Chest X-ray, PA view. Patient: 34 years old, sex F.
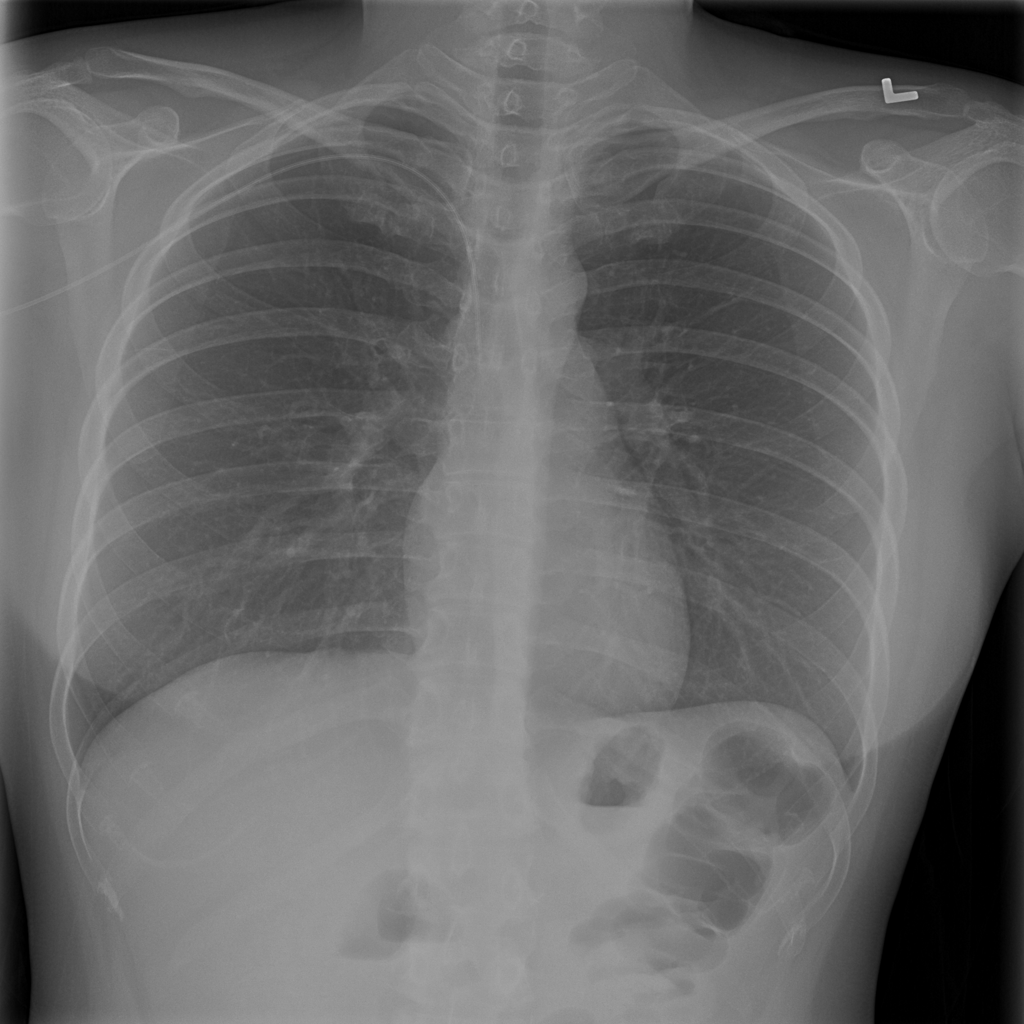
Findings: No Finding